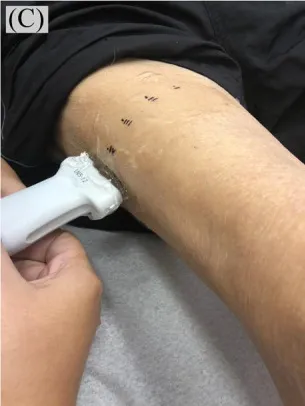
Muscle thickness (with ultrasound probe oriented longitudinally to the muscular belly).
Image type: medical_photograph (skin_photograph)